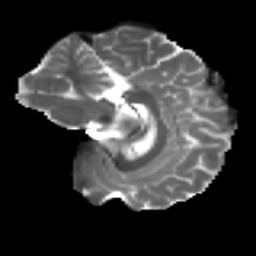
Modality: T2w
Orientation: sagittal
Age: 35
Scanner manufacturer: ge
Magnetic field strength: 3 T
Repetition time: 7.8 s
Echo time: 0.0606 s